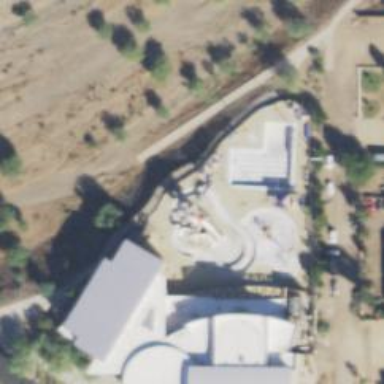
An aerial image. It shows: Water slide attraction.